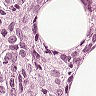
Metastatic tissue present: yes